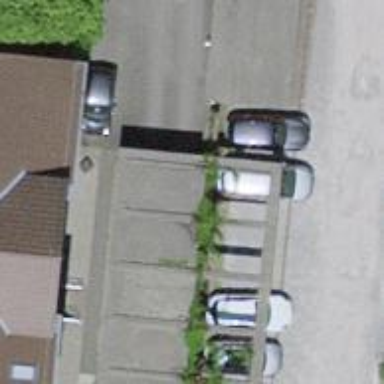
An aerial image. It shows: Parking entrance.